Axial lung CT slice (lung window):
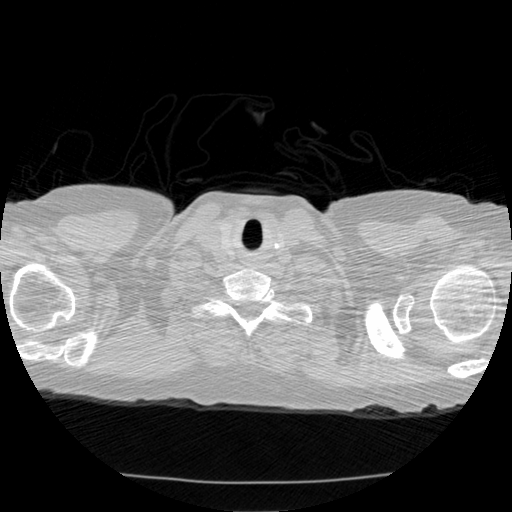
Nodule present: no